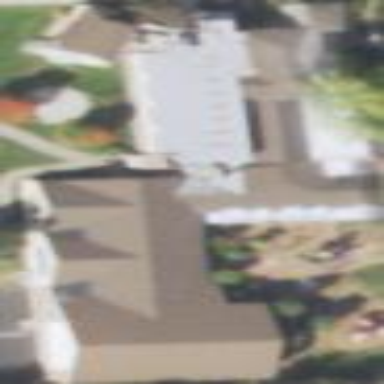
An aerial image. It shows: School building.